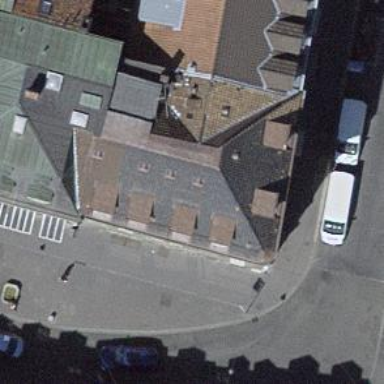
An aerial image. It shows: Pub.